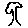
Label: tree